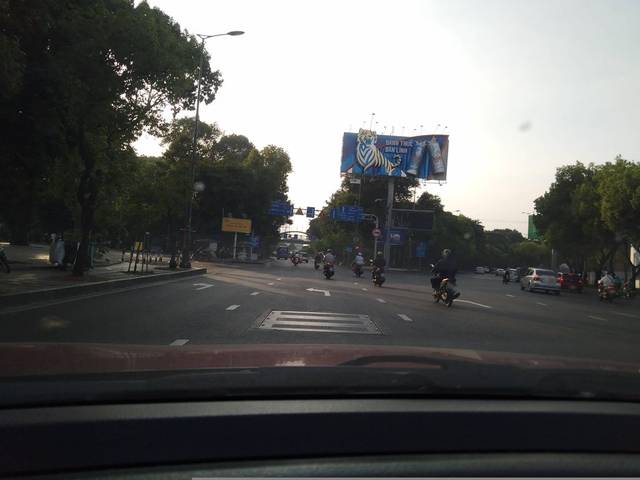
Region: Vietnam
Coordinates: 10.801, 106.666